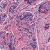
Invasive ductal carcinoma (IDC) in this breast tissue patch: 1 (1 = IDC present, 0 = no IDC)